Question: I want to create project with a few comonents:
1.Portlet
2.Service to portlet
3.Liferay's hook
4.Liferay's layout
5.Project's service
6.Project's theme
all subprojects I want to build with Maven and in the first step (creating "Liferay Plugin Project") i have following problem:

There exists some good tutorial step by step ? Thanks in advance ! ! !
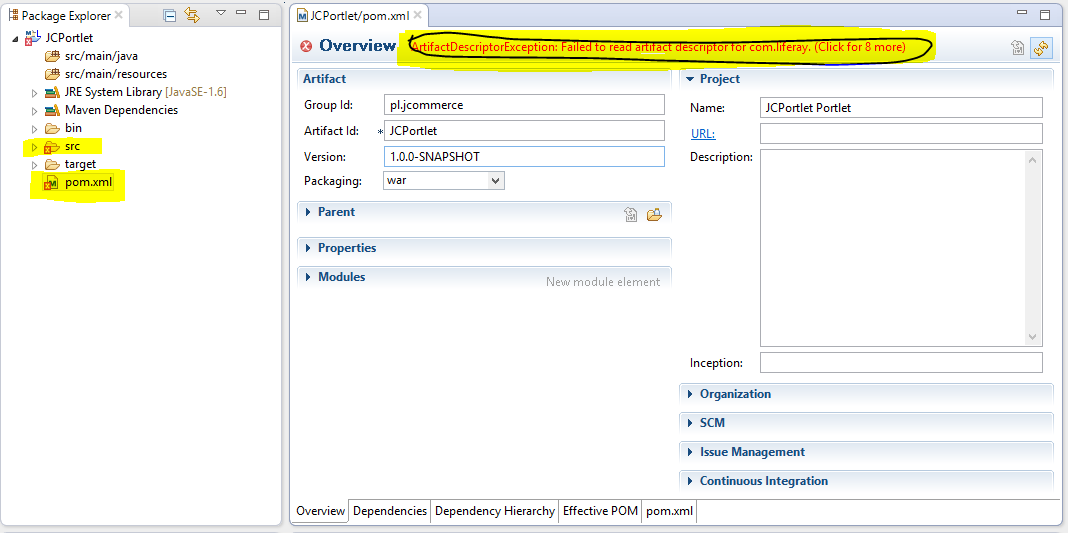
Answer: The below links should be helpful to begin with:
- <URL>